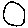
Label: circle